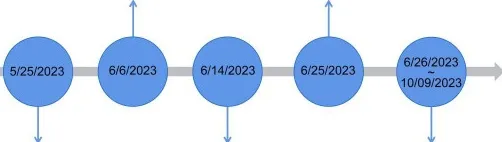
Timeline of the patient.
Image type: chart (chart)